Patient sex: M
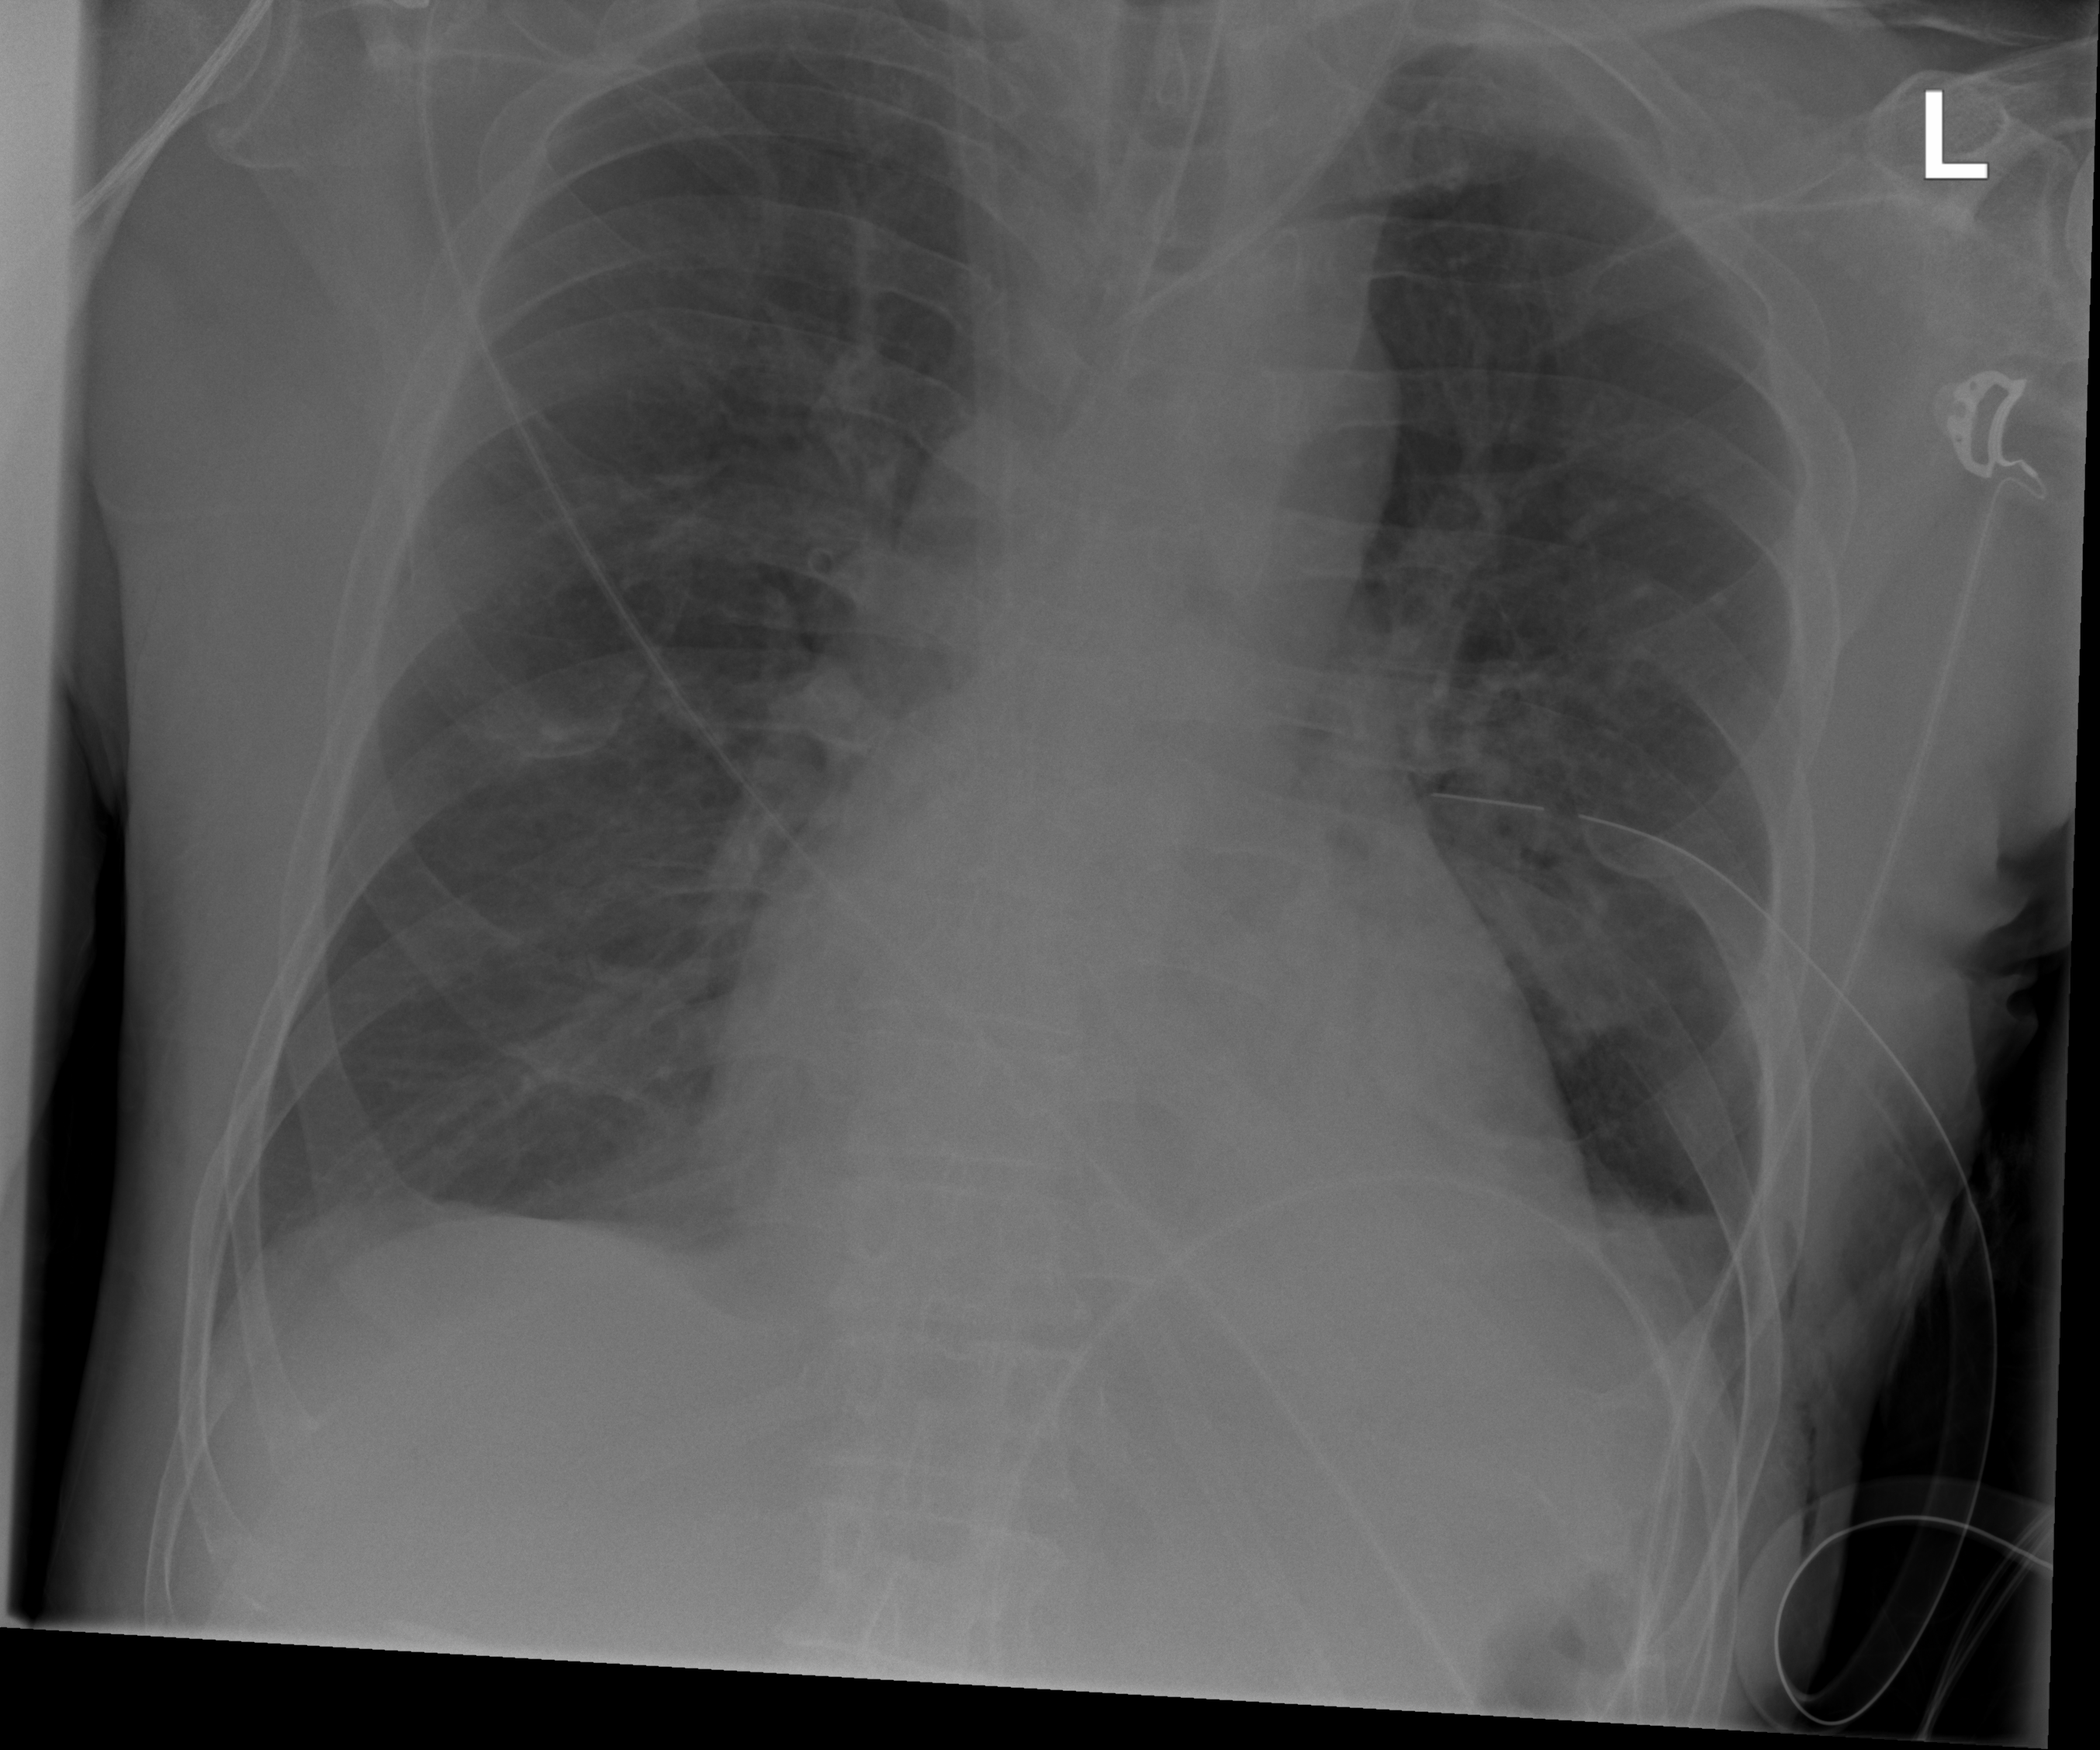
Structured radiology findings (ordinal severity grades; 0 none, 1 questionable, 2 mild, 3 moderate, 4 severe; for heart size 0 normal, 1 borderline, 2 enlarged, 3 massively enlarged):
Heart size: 1
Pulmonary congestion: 2
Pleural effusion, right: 0
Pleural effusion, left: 2
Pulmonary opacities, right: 0
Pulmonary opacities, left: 2
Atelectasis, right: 2
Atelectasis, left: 2